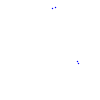
Particle: proton